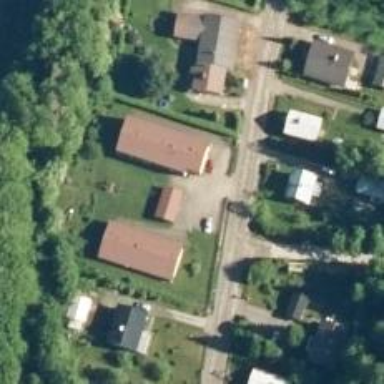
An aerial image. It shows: Nursing home.